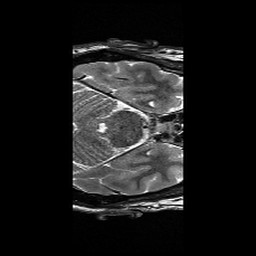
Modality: T2w
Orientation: axial
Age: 36
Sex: male
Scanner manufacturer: siemens
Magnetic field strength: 3 T
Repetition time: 6.1 s
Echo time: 0.104 s